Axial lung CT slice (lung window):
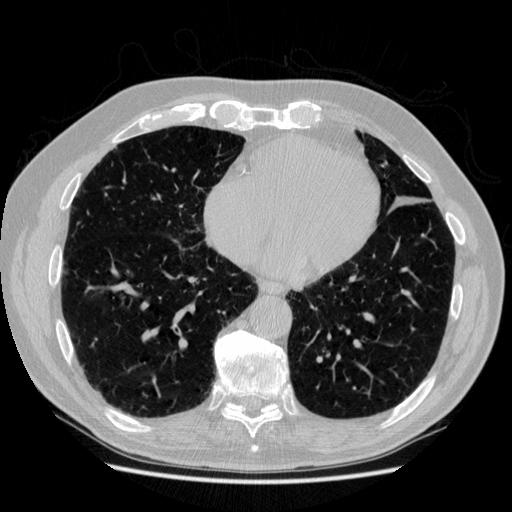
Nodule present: no